Question: I am trying to send a JSON to the server by encoding it into the URI using Jquery.param but I get the following error.
'''
window.location.href = BriefExportPath+$.param(JSON.stringify({
title: $('.ui-dialog-title').text(),
items: ko.utils.arrayMap(Neptune.BriefCountrySection.SelectedCountries(), function (item) {
return item.ItemName
})
}))
[CustomAuthorize(Definitions.RoleSonarAdmin)]
public FileContentResult ExportCsv(string json)
{
var x = new System.Web.Script.Serialization.JavaScriptSerializer();
object obj = x.DeserializeObject(json);
//return File(Helpers.BriefCsvBytes.GetCsvBytes(items), "text/csv", title);
return null;
}
http://dev.neptune.local/Briefs/ExportCsv?0=%7B&1=%22&2=t&3=i&4=t&5=l&6=e&7=%22&8=%3A&9=%22&10=B&11=r&12=i&13=e&14=f&15=+&16=C&17=o&18=u&19=n&20=t&21=r&22=y&23=+&24=L&25=i&26=s&27=t&28=%22&29=%2C&30=%22&31=i&32=t&33=e&34=m&35=s&36=%22&37=%3A&38=%5B&39=%22&40=A&41=f&42=r&43=i&44=c&45=a&46=%22&47=%2C&48=%22&49=A&50=m&51=e&52=r&53=i&54=c&55=a&56=s&57=%22&58=%2C&59=%22&60=A&61=s&62=i&63=a&64=%22&65=%2C&66=%22&67=E&68=u&69=r&70=o&71=p&72=e&73=%22&74=%5D&75=%7D
'''

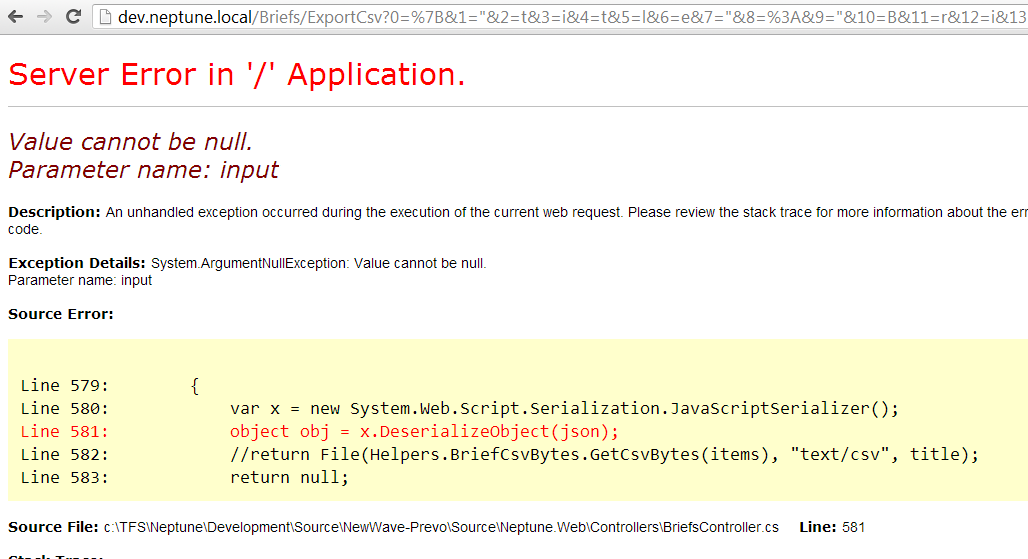
Answer: From the manual for <URL>:
> Create a serialized representation of an , suitable for use in a URL query string or Ajax request.
You are passing it the return value of 'JSON.stringify' which is a .
You need to pass it an object instead.:
'''
var json = JSON.stringify(etc etc);
var url = BriefExportPath + $.param( { "json": json } );
location = url;
'''
Your server side code will then need to extract the data from the 'json' query key.